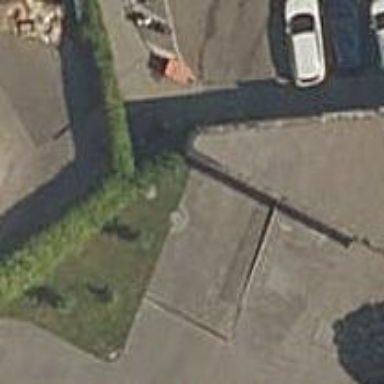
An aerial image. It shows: Driveway tunnel that serves as building passage.